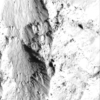
Label: not_dusty